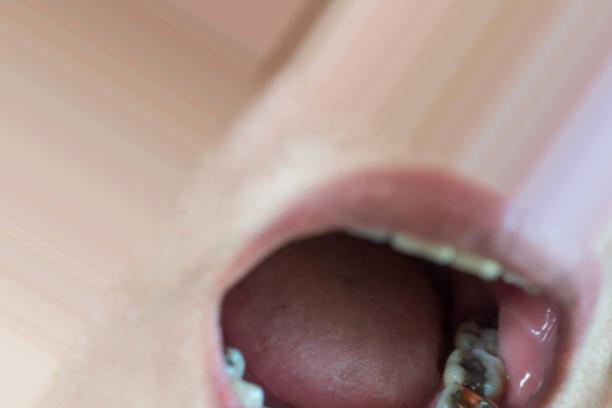
Condition: Caries